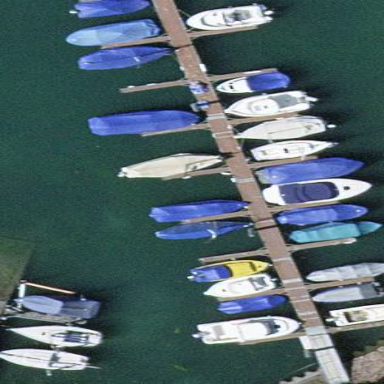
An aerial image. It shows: Man-made pier.